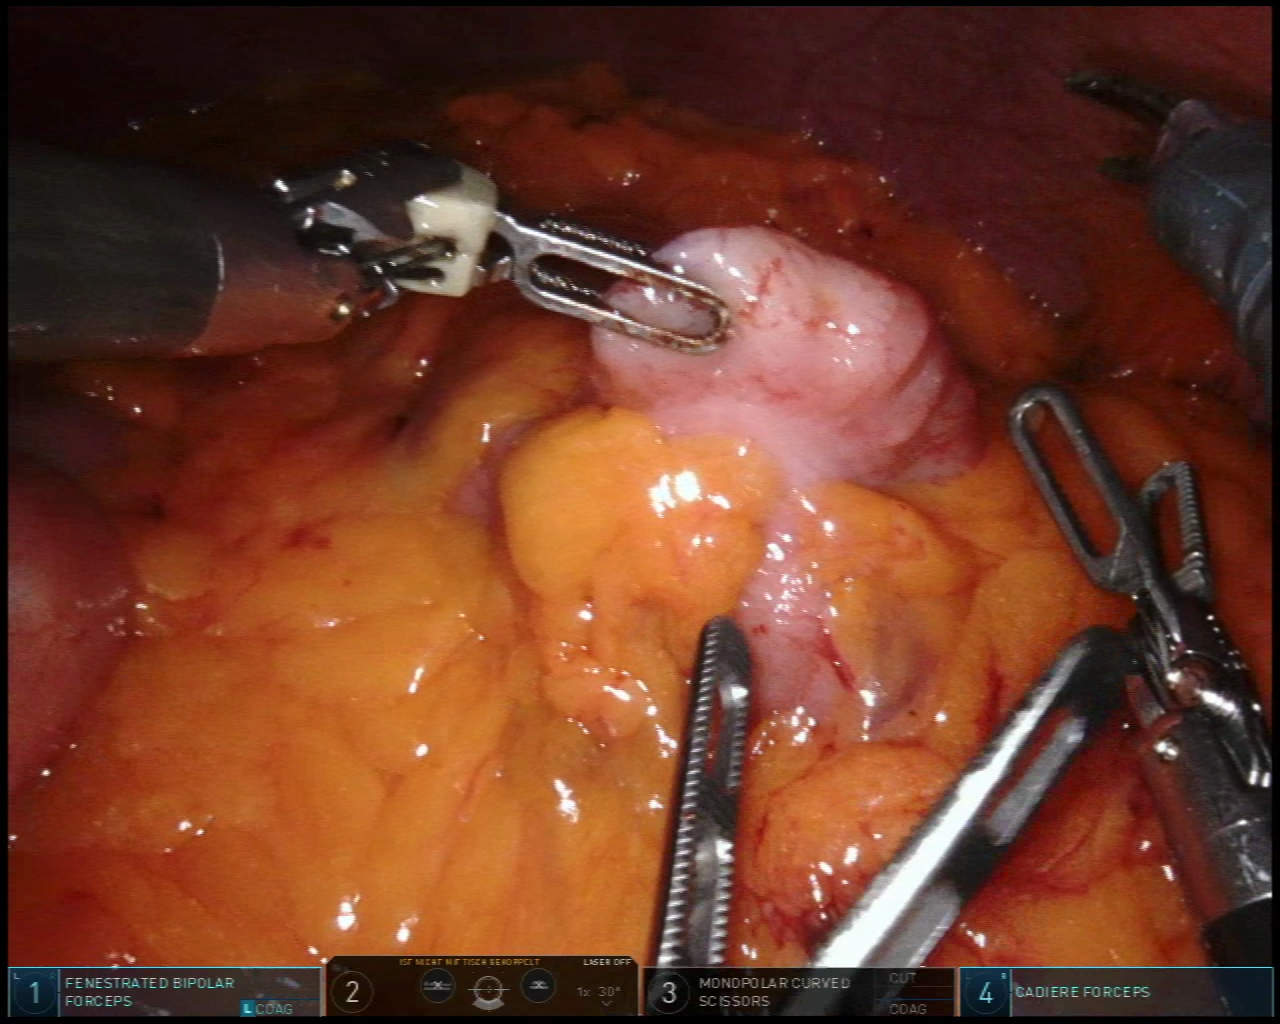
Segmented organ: colon
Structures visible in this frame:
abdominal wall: yes
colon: yes
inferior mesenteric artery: no
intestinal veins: no
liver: no
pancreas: no
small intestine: no
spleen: no
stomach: no
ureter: no
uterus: no
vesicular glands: no